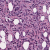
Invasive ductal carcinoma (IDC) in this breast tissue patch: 1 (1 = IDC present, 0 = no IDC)